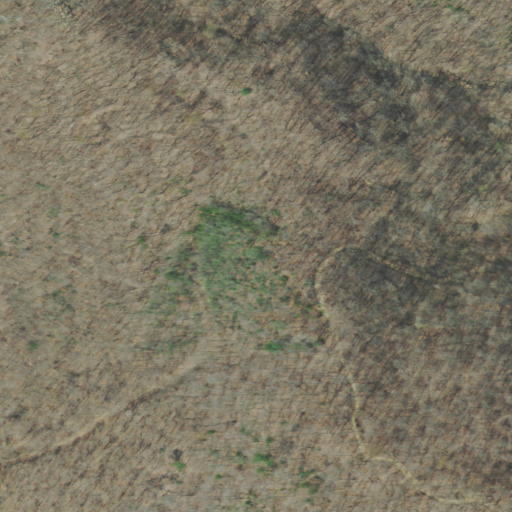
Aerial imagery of gap in Tennessee named Jellico Gap containing only deciduous forest